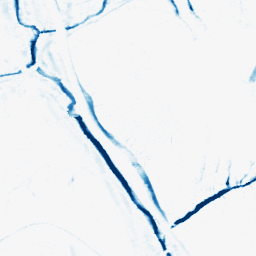
Category: morphological
Decomposition family: morphological_ellipse
Decomposition parameters: operation: closing
width: 5
height: 10
Upsampling method: bilinear
Upsampling parameters: scale: 4
Upsampling scale: 4